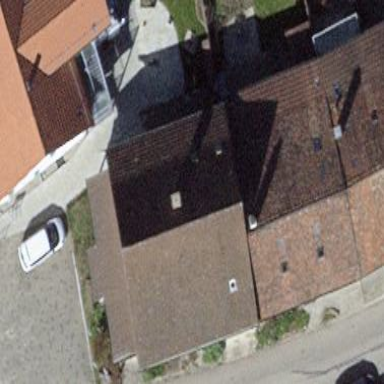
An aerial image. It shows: Terrace-style building with gabled roof.